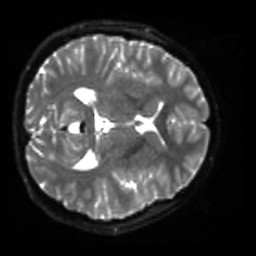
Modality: sbref
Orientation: axial
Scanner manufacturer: siemens
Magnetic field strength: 3 T
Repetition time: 4 s
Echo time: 0.0594 s